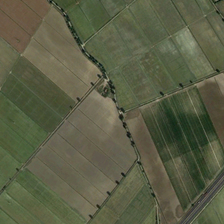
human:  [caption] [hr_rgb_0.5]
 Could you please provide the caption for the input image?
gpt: some trees were planted near the farm .

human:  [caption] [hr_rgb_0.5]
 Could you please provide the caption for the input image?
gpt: the green fields grow some wheat .

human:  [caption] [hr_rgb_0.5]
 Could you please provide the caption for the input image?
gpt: the green fields grow some wheat .

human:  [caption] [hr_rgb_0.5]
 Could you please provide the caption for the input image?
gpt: some trees were planted near the farm .

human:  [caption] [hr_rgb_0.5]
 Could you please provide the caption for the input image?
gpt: some trees were planted near the farm .